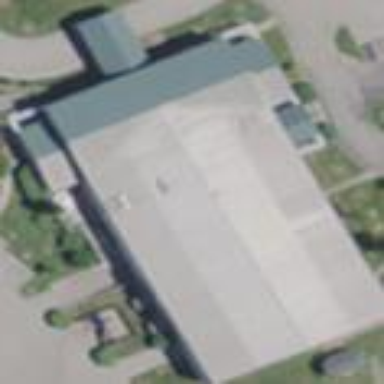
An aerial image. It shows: Conference centre building.